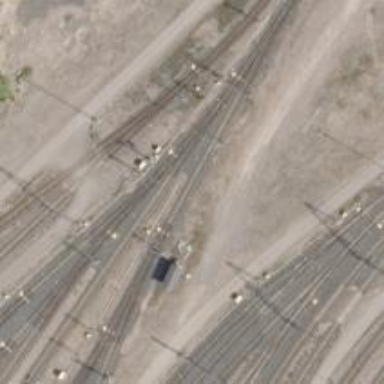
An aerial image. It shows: Railway signal.